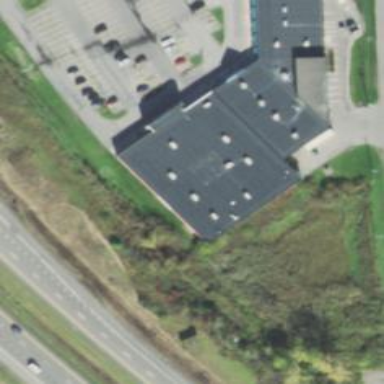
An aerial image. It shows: Retail building.